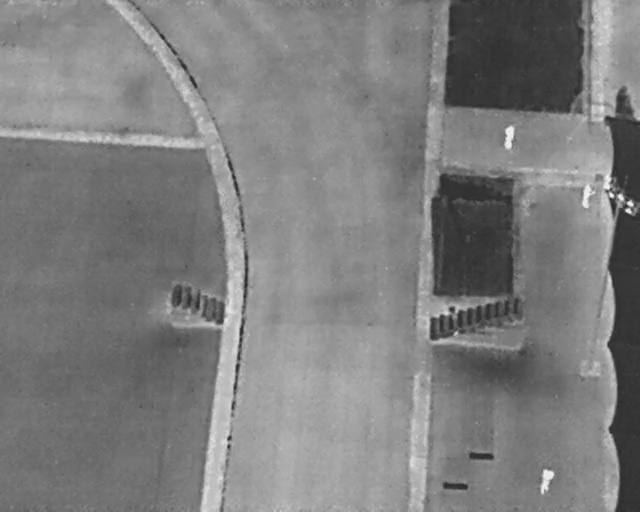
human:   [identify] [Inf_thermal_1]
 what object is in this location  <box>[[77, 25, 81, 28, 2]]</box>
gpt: <ref>1 large person at the top right</ref>

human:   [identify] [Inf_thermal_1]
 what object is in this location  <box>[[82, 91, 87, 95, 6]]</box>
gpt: <ref>1 large person at the bottom right</ref>